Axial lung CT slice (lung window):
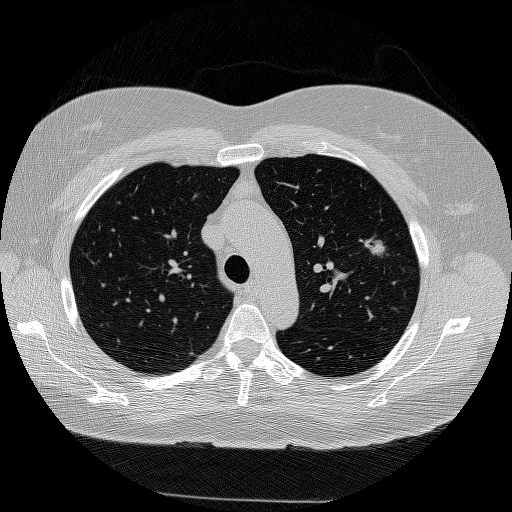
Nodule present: yes
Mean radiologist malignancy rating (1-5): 5